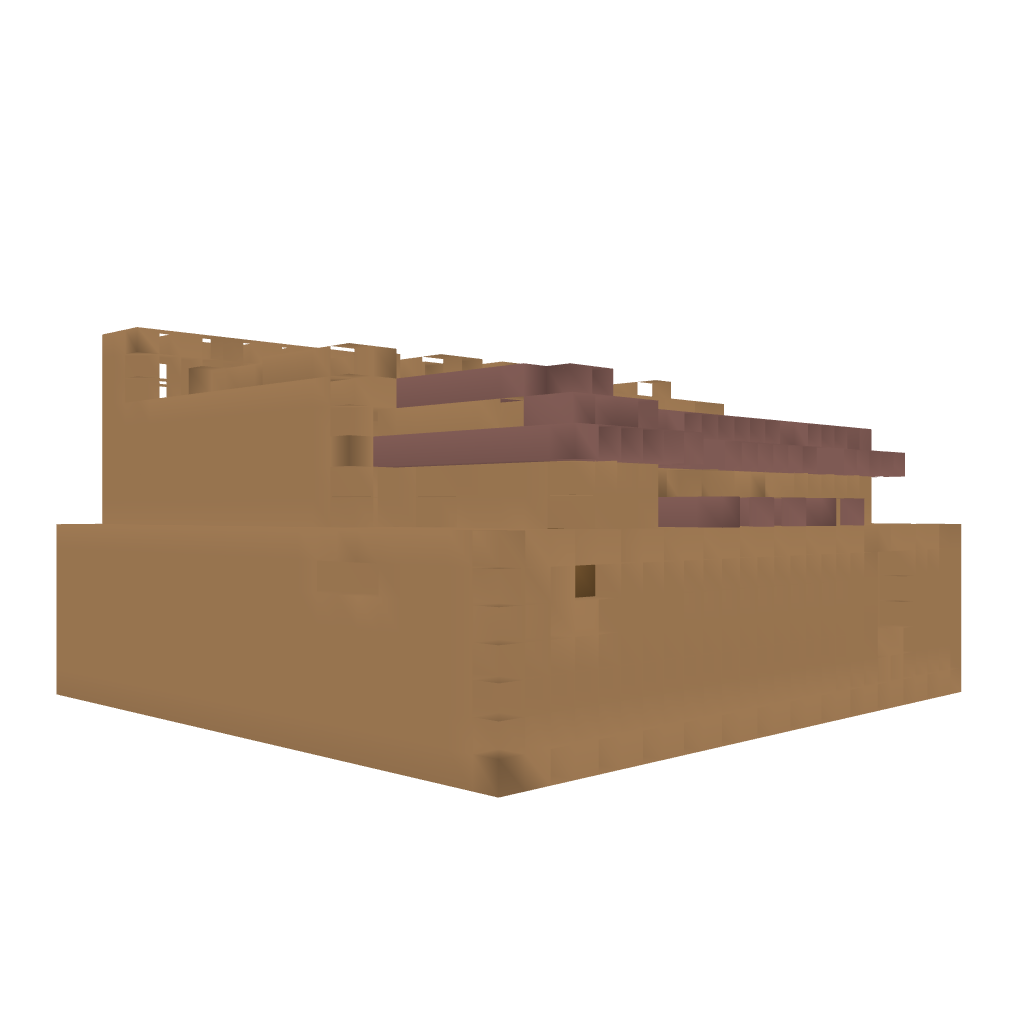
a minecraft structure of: Train Depot/Station bad low quality